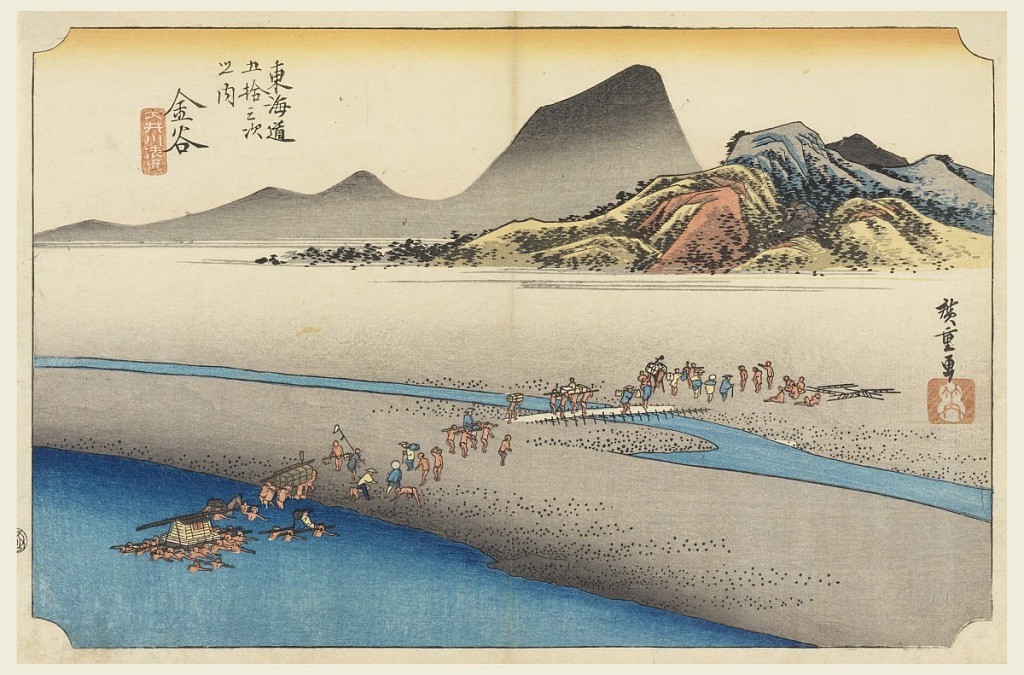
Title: Kanaya, Travelers Crossing the Oigawa, in The Fifty-Three Stations of the Tokaido Road (Tokaido Gojusan Tsugi-no Uchi)
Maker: Ando Hiroshige, Japanese, 1797–1858
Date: ca. 1834
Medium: Woodblock print in colored ink on paper
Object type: Print
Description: Travelers crossing the farther portion of the ford on the river. Lower left, daimyo's litter is supported by a large group of coolies. A light bridge is thrown over the last arm of river. Mountains in distance.